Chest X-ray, AP view. Patient: 73 years old, sex M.
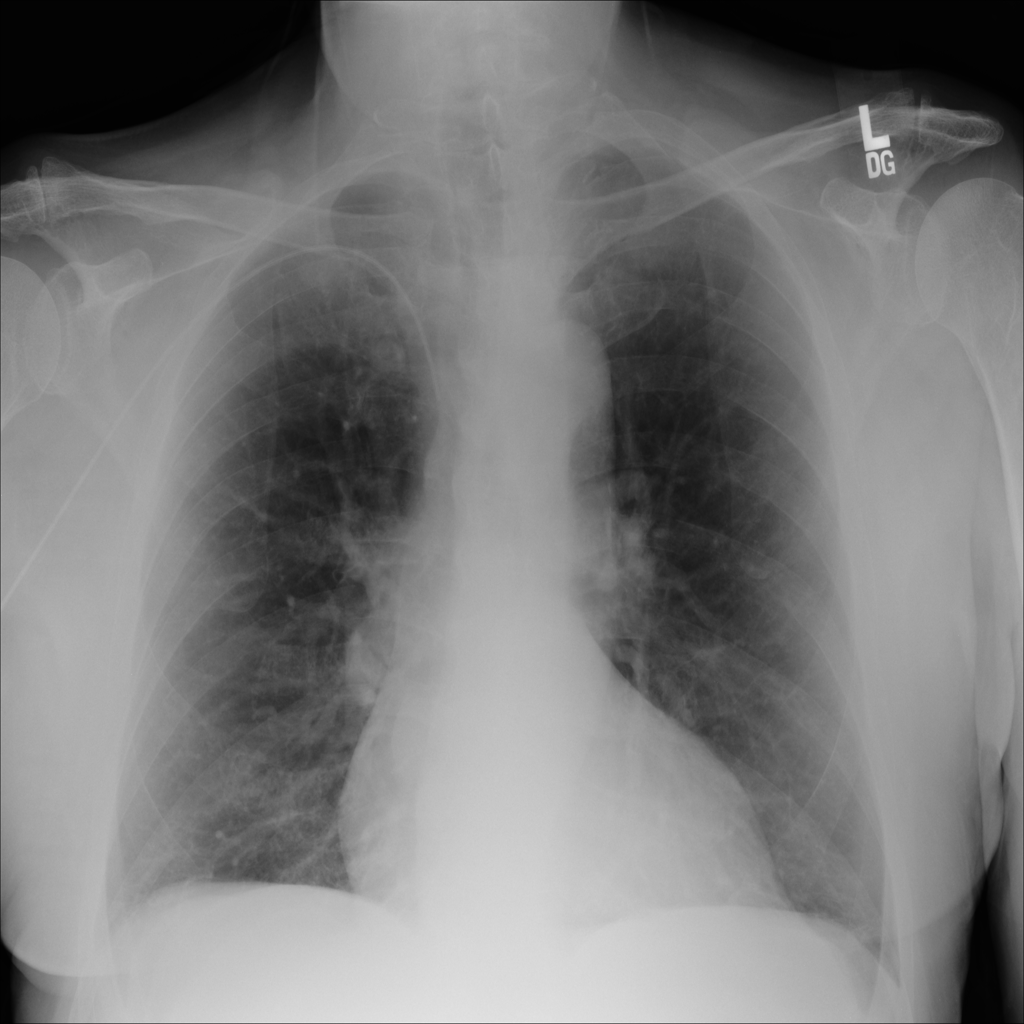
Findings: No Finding